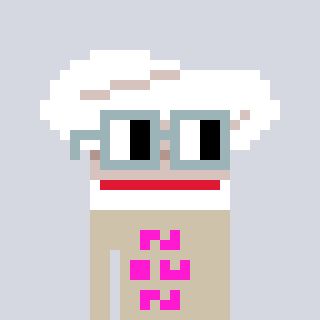
a pixel art character with square dark gray glasses, a chef hat-shaped head and a bege-colored body on a cool background